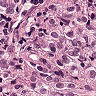
Metastatic tissue present: yes